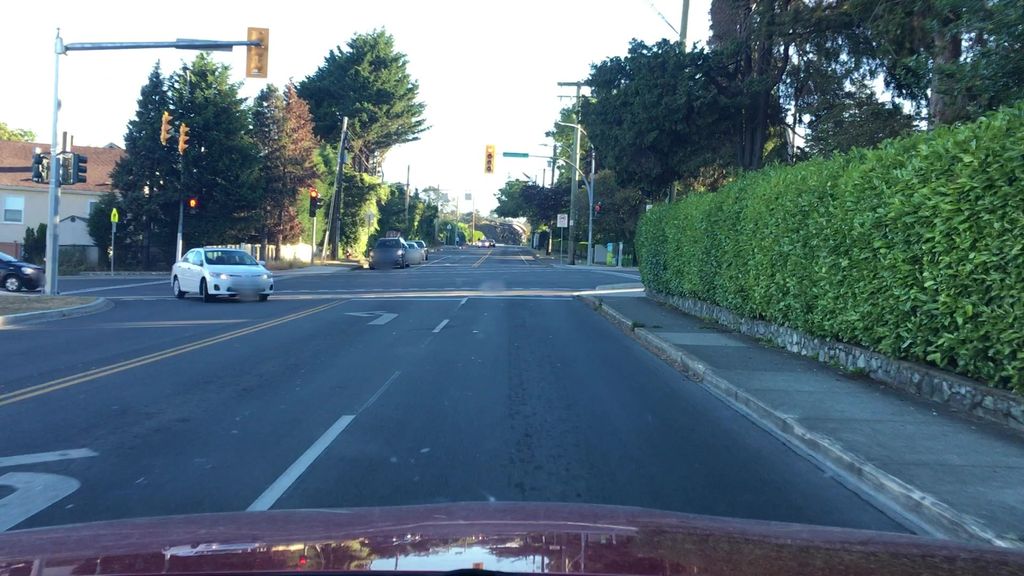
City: victoria